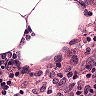
Metastatic tissue present: no